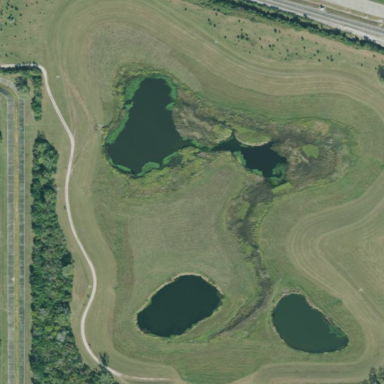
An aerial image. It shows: Detention water basin.